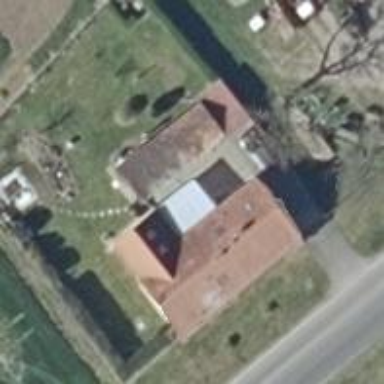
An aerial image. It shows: Simple and straightforward house.